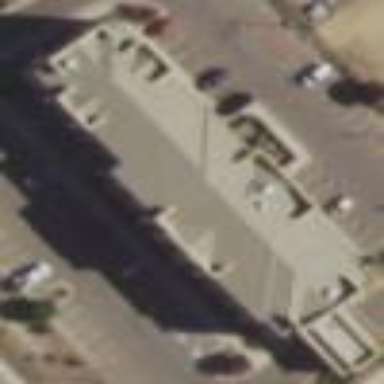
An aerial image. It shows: Hotel building.